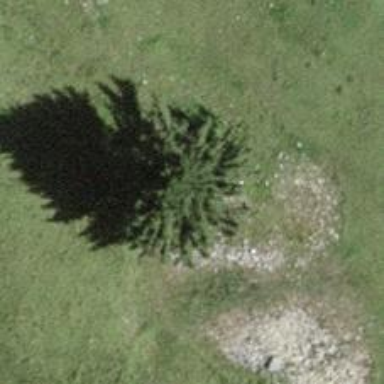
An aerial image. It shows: Single tag "natural: tree."